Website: slack
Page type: payment
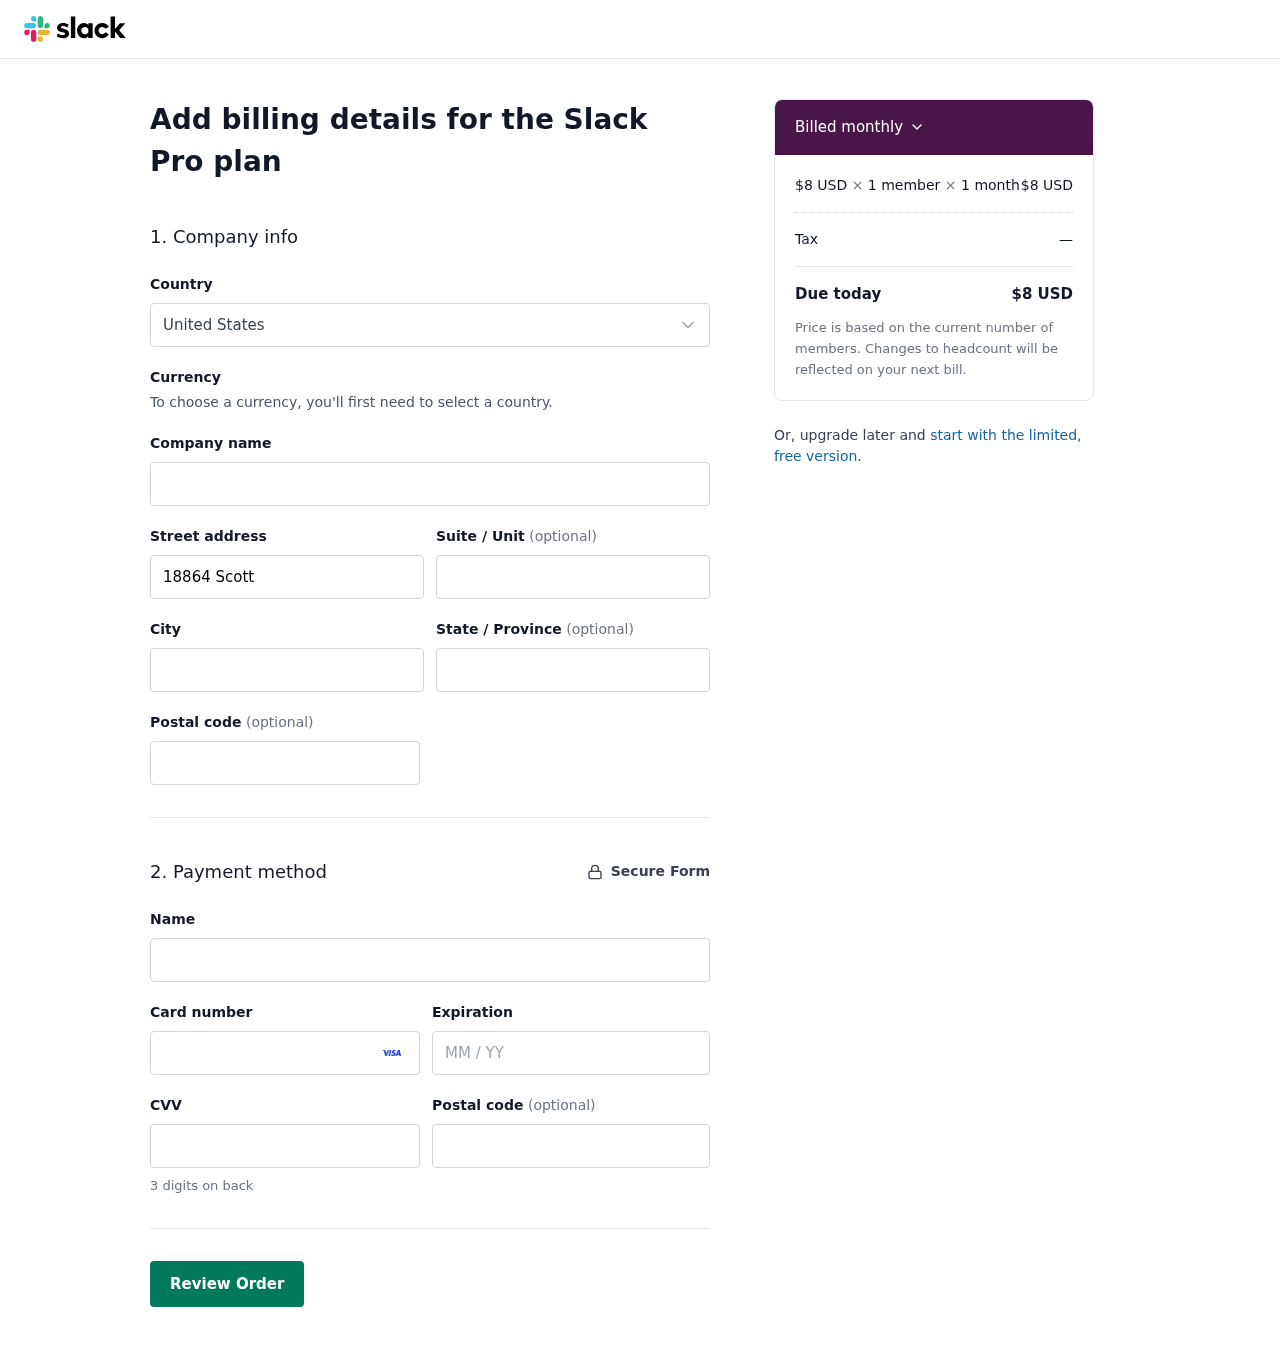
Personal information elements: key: PII_COUNTRY
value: United States
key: PII_STREET
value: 18864 Scott Brook
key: PII_STREET2
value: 87372 Thompson Rest
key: PII_CITY
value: South Meredithmouth
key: PII_STATE
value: Iowa
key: PII_POSTCODE
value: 26480
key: PII_FULLNAME
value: Jennifer Hernandez
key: PII_CARD_NUMBER
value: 4703 6907 3907 7030
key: PII_CARD_EXPIRY
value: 12/26
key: PII_CARD_CVV
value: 533
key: PII_POSTCODE2
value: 14831
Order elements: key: ORDER_PRICE_PER_MEMBER
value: $8 USD
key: ORDER_NUM_MEMBERS
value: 1 member
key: ORDER_NUM_MONTHS
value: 1 month
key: ORDER_SUBTOTAL
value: $8 USD
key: ORDER_TAX
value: —
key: ORDER_TOTAL
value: $8 USD